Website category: auto
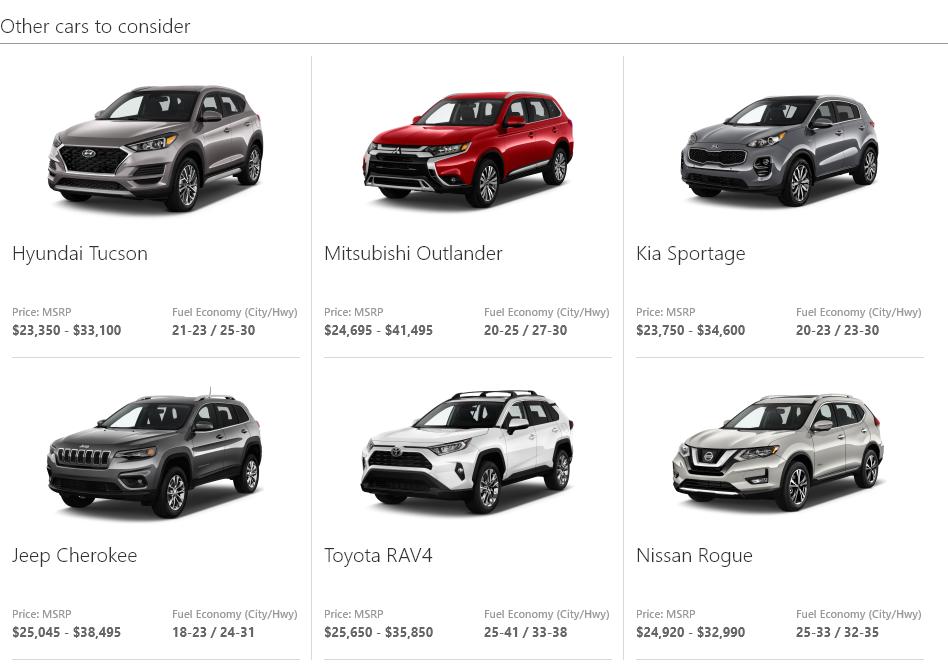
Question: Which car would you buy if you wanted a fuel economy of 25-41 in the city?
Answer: Toyota RAV4

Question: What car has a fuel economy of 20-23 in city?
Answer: Kia Sportage

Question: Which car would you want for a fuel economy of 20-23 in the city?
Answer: Kia Sportage

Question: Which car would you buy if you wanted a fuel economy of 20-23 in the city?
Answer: Kia Sportage

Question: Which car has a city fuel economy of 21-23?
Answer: Hyundai Tucson

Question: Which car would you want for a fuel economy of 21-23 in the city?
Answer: Hyundai Tucson

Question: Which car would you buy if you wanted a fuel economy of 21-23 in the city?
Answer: Hyundai Tucson

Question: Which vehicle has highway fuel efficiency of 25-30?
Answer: Hyundai Tucson

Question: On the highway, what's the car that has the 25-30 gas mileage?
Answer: Hyundai Tucson

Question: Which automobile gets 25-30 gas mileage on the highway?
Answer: Hyundai Tucson

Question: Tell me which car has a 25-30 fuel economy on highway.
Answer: Hyundai Tucson

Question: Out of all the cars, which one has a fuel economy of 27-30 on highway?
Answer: Mitsubishi Outlander

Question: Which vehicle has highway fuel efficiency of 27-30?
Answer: Mitsubishi Outlander

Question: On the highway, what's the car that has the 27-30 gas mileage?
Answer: Mitsubishi Outlander

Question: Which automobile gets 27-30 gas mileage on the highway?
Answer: Mitsubishi Outlander

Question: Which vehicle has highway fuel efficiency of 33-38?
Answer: Toyota RAV4

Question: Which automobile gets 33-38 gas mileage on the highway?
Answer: Toyota RAV4

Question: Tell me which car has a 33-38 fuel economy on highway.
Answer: Toyota RAV4

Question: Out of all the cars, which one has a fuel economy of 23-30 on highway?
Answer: Kia Sportage

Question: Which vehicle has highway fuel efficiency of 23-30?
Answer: Kia Sportage

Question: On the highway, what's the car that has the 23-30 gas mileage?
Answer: Kia Sportage

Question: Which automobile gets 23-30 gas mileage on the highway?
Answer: Kia Sportage

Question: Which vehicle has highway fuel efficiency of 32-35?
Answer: Nissan Rogue

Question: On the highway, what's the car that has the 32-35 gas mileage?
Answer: Nissan Rogue

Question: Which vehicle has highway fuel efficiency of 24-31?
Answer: Jeep Cherokee

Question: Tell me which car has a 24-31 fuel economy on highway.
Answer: Jeep Cherokee